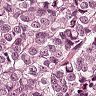
Metastatic tissue present: yes